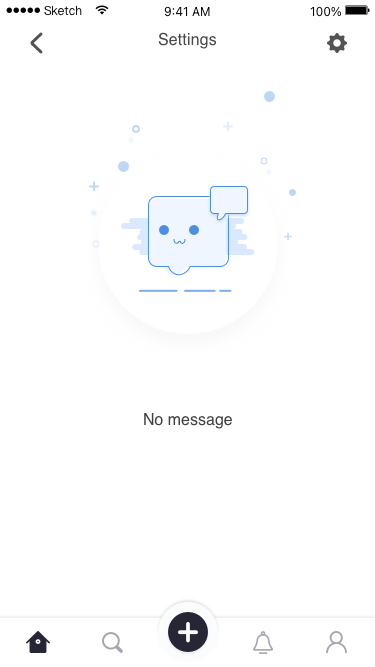
Text in this UI design:
No message
100%
9:41 AM
Sketch
Settings